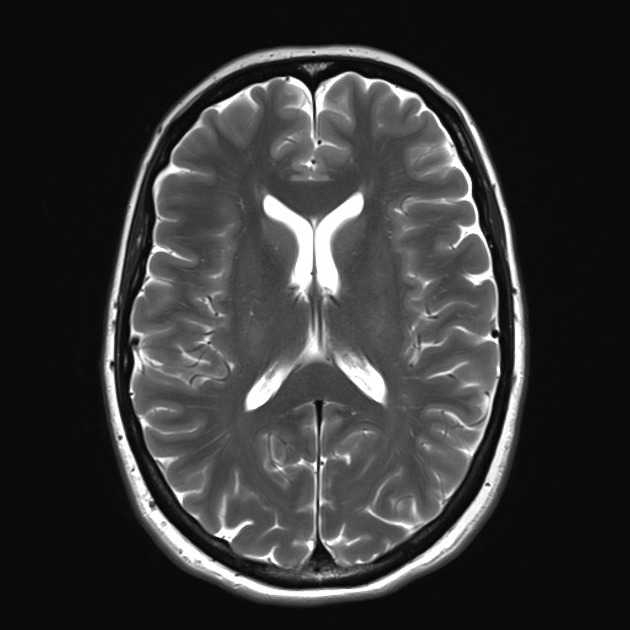
Label: notumor